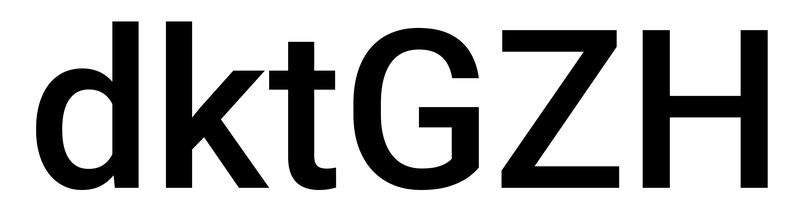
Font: Roboto_Medium